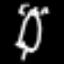
Label: leaf